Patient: sex M, age 71
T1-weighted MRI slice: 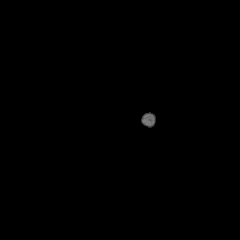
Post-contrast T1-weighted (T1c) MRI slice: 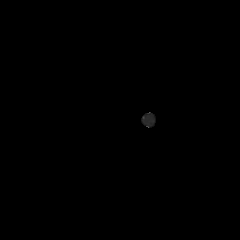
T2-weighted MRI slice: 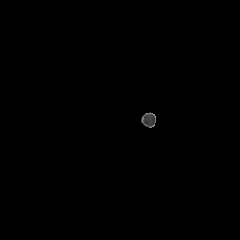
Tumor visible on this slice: no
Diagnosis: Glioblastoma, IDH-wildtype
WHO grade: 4